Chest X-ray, PA view. Patient: 33 years old, sex M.
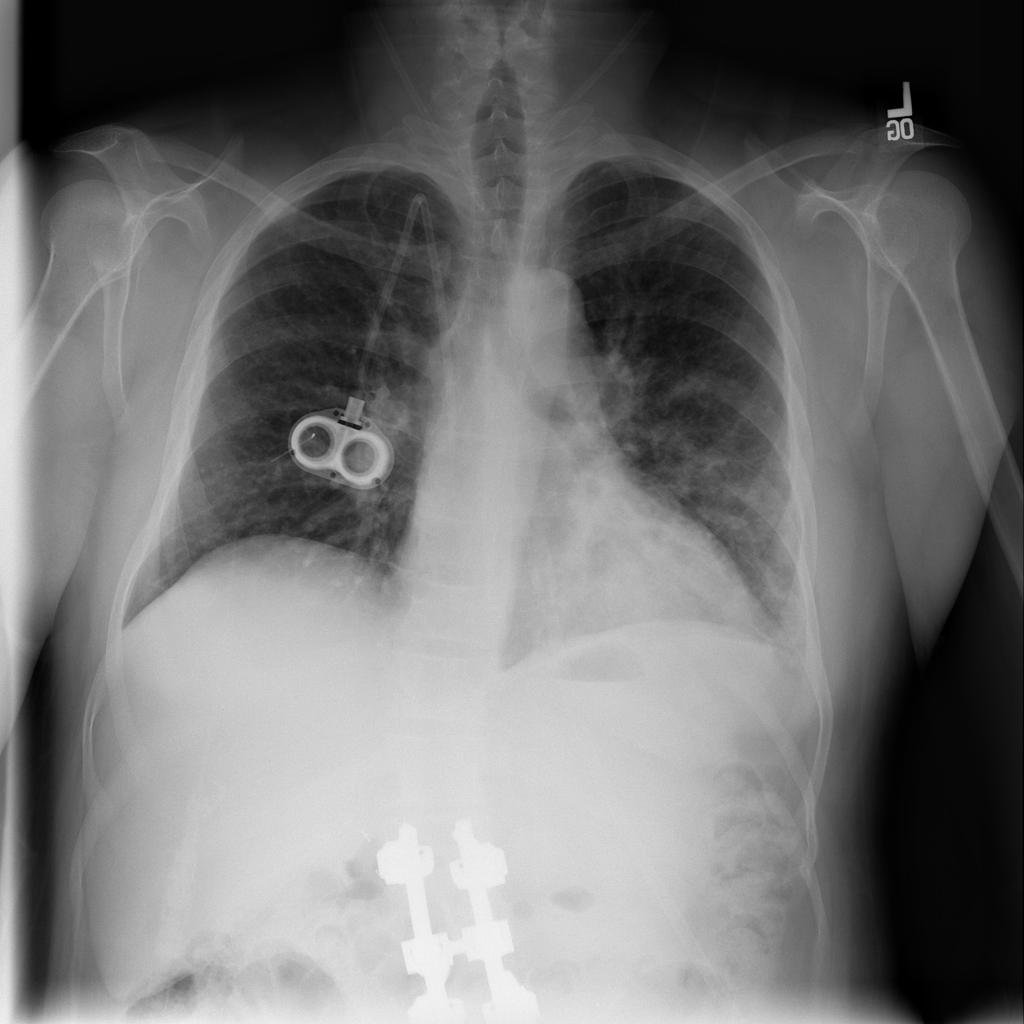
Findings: Infiltration, Pneumonia